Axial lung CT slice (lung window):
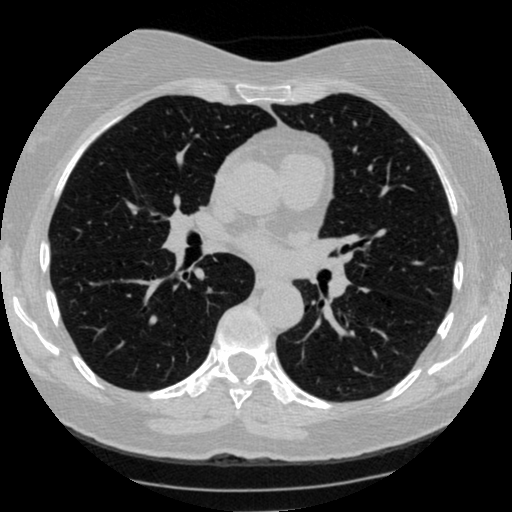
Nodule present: no